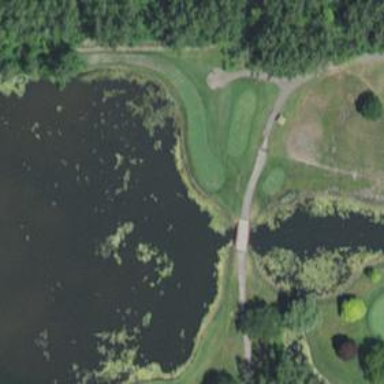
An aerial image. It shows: Grass area designated as golf tee.